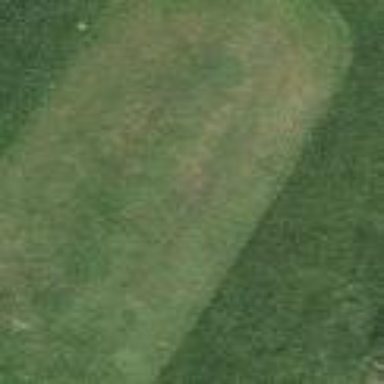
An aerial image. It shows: Grassy area designated as golf tee.